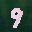
Label: 9